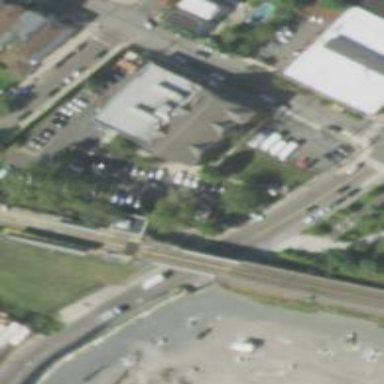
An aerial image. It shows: Bridge for light rail railway with electrified contact lines.